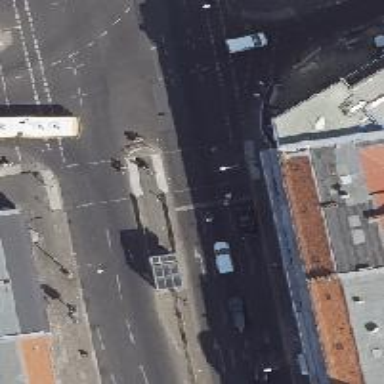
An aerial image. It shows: Asphalt footway with crossing that has traffic signals and island.